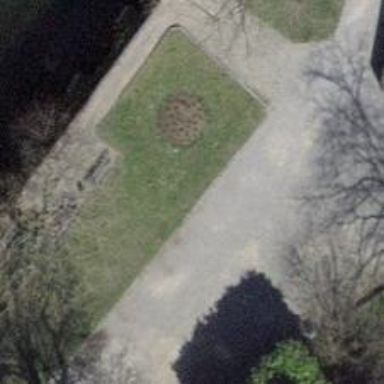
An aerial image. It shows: Bench.